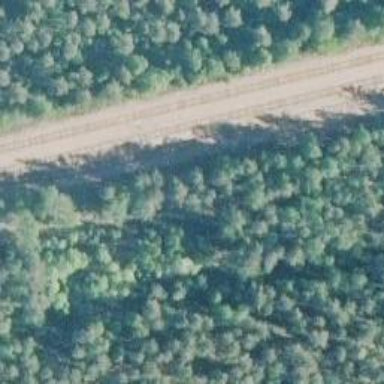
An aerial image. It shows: Wedge used for railway derailment.